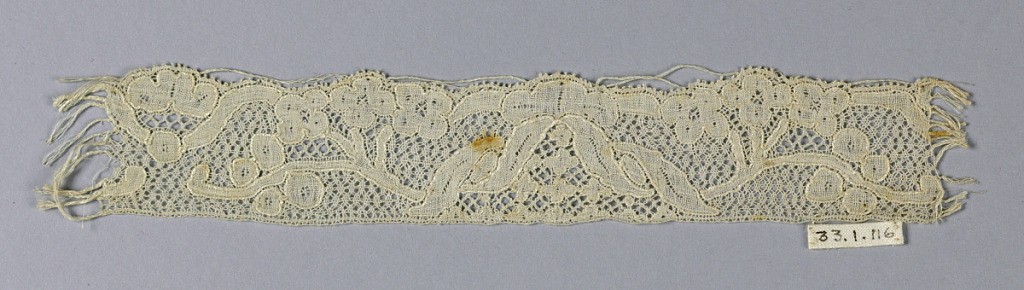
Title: Edge
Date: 18th century
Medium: linen Technique: bobbin lace, Mechlin style
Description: Louis XV pattern; ''fond armure''.